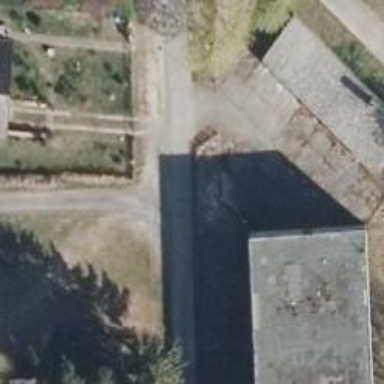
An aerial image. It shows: Residential road with concrete surface.